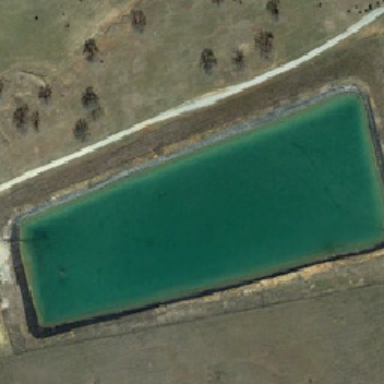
Thr rectangular pond next to a path is in the bareland with sparse trees .